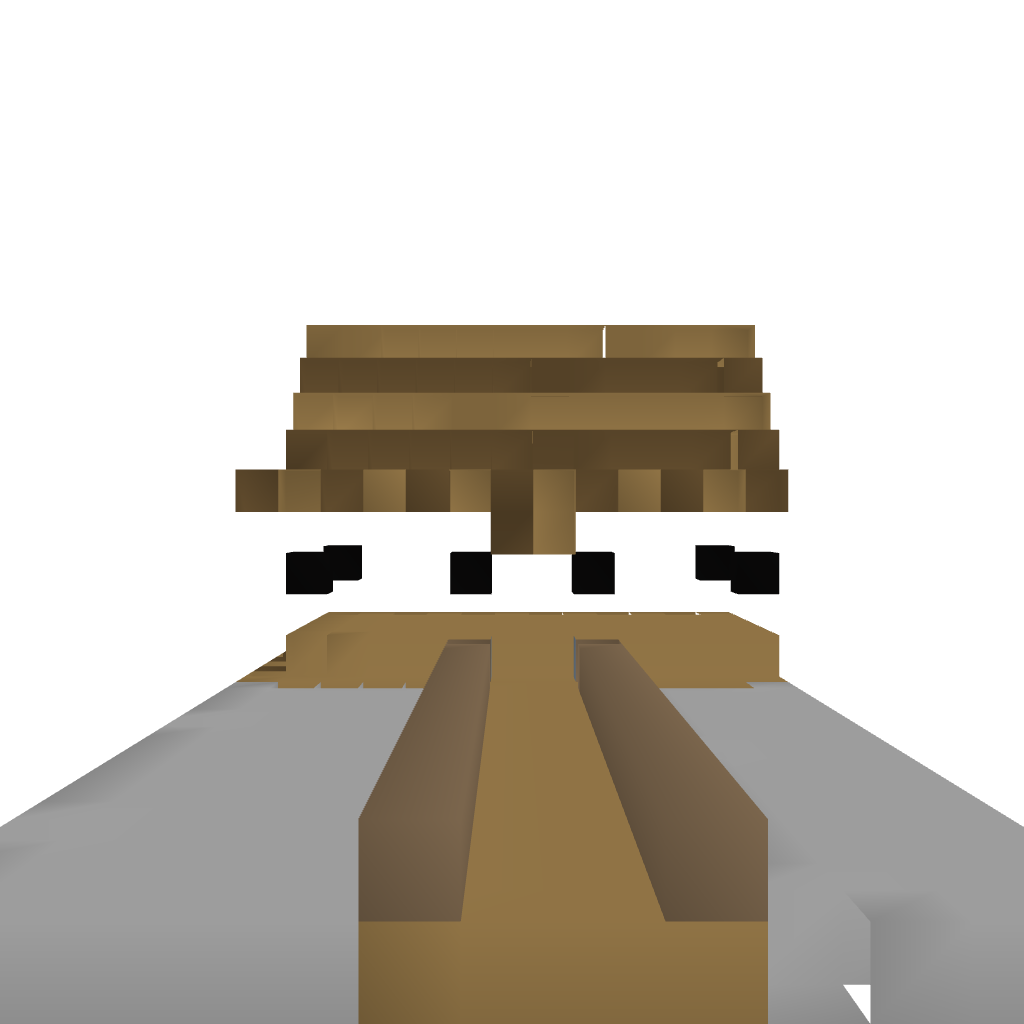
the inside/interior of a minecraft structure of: Lakeside House